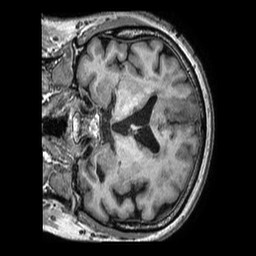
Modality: T1w
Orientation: coronal
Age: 58
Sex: male
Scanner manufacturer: philips
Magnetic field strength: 3 T
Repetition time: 0.00671 s
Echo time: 0.003012 s